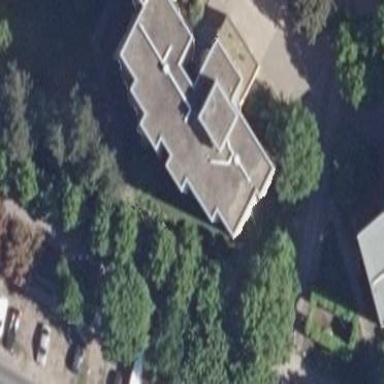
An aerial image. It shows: Flat-roofed apartment building.